Question: I am getting following error for the Macro I have created to insert Pivot table.
It was working before without any problem, I didn't change anything.

'''
Cells.Select
Sheets.Add.Name = "Detail"
ActiveWorkbook.PivotCaches.Create(SourceType:=xlDatabase, SourceData:= _
"Log!R1C1:R65536C11", Version:=xlPivotTableVersion10).CreatePivotTable _
TableDestination:="Detail!R3C1", TableName:="PivotTable1", DefaultVersion _
:=xlPivotTableVersion10
Sheets("Detail").Select
Cells(3, 1).Select
'''
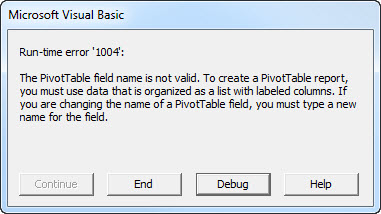
Answer: The error is indicating that you have an untitled column(s). Go back and make sure none of the columns in the SourceData range (i.e. columns 1 to 11) have a blank header.